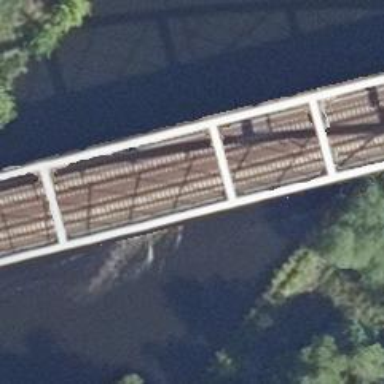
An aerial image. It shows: There is bridge in the image.